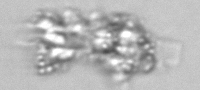
Label: Leptocylindrus_mediterraneus